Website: macys
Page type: cart
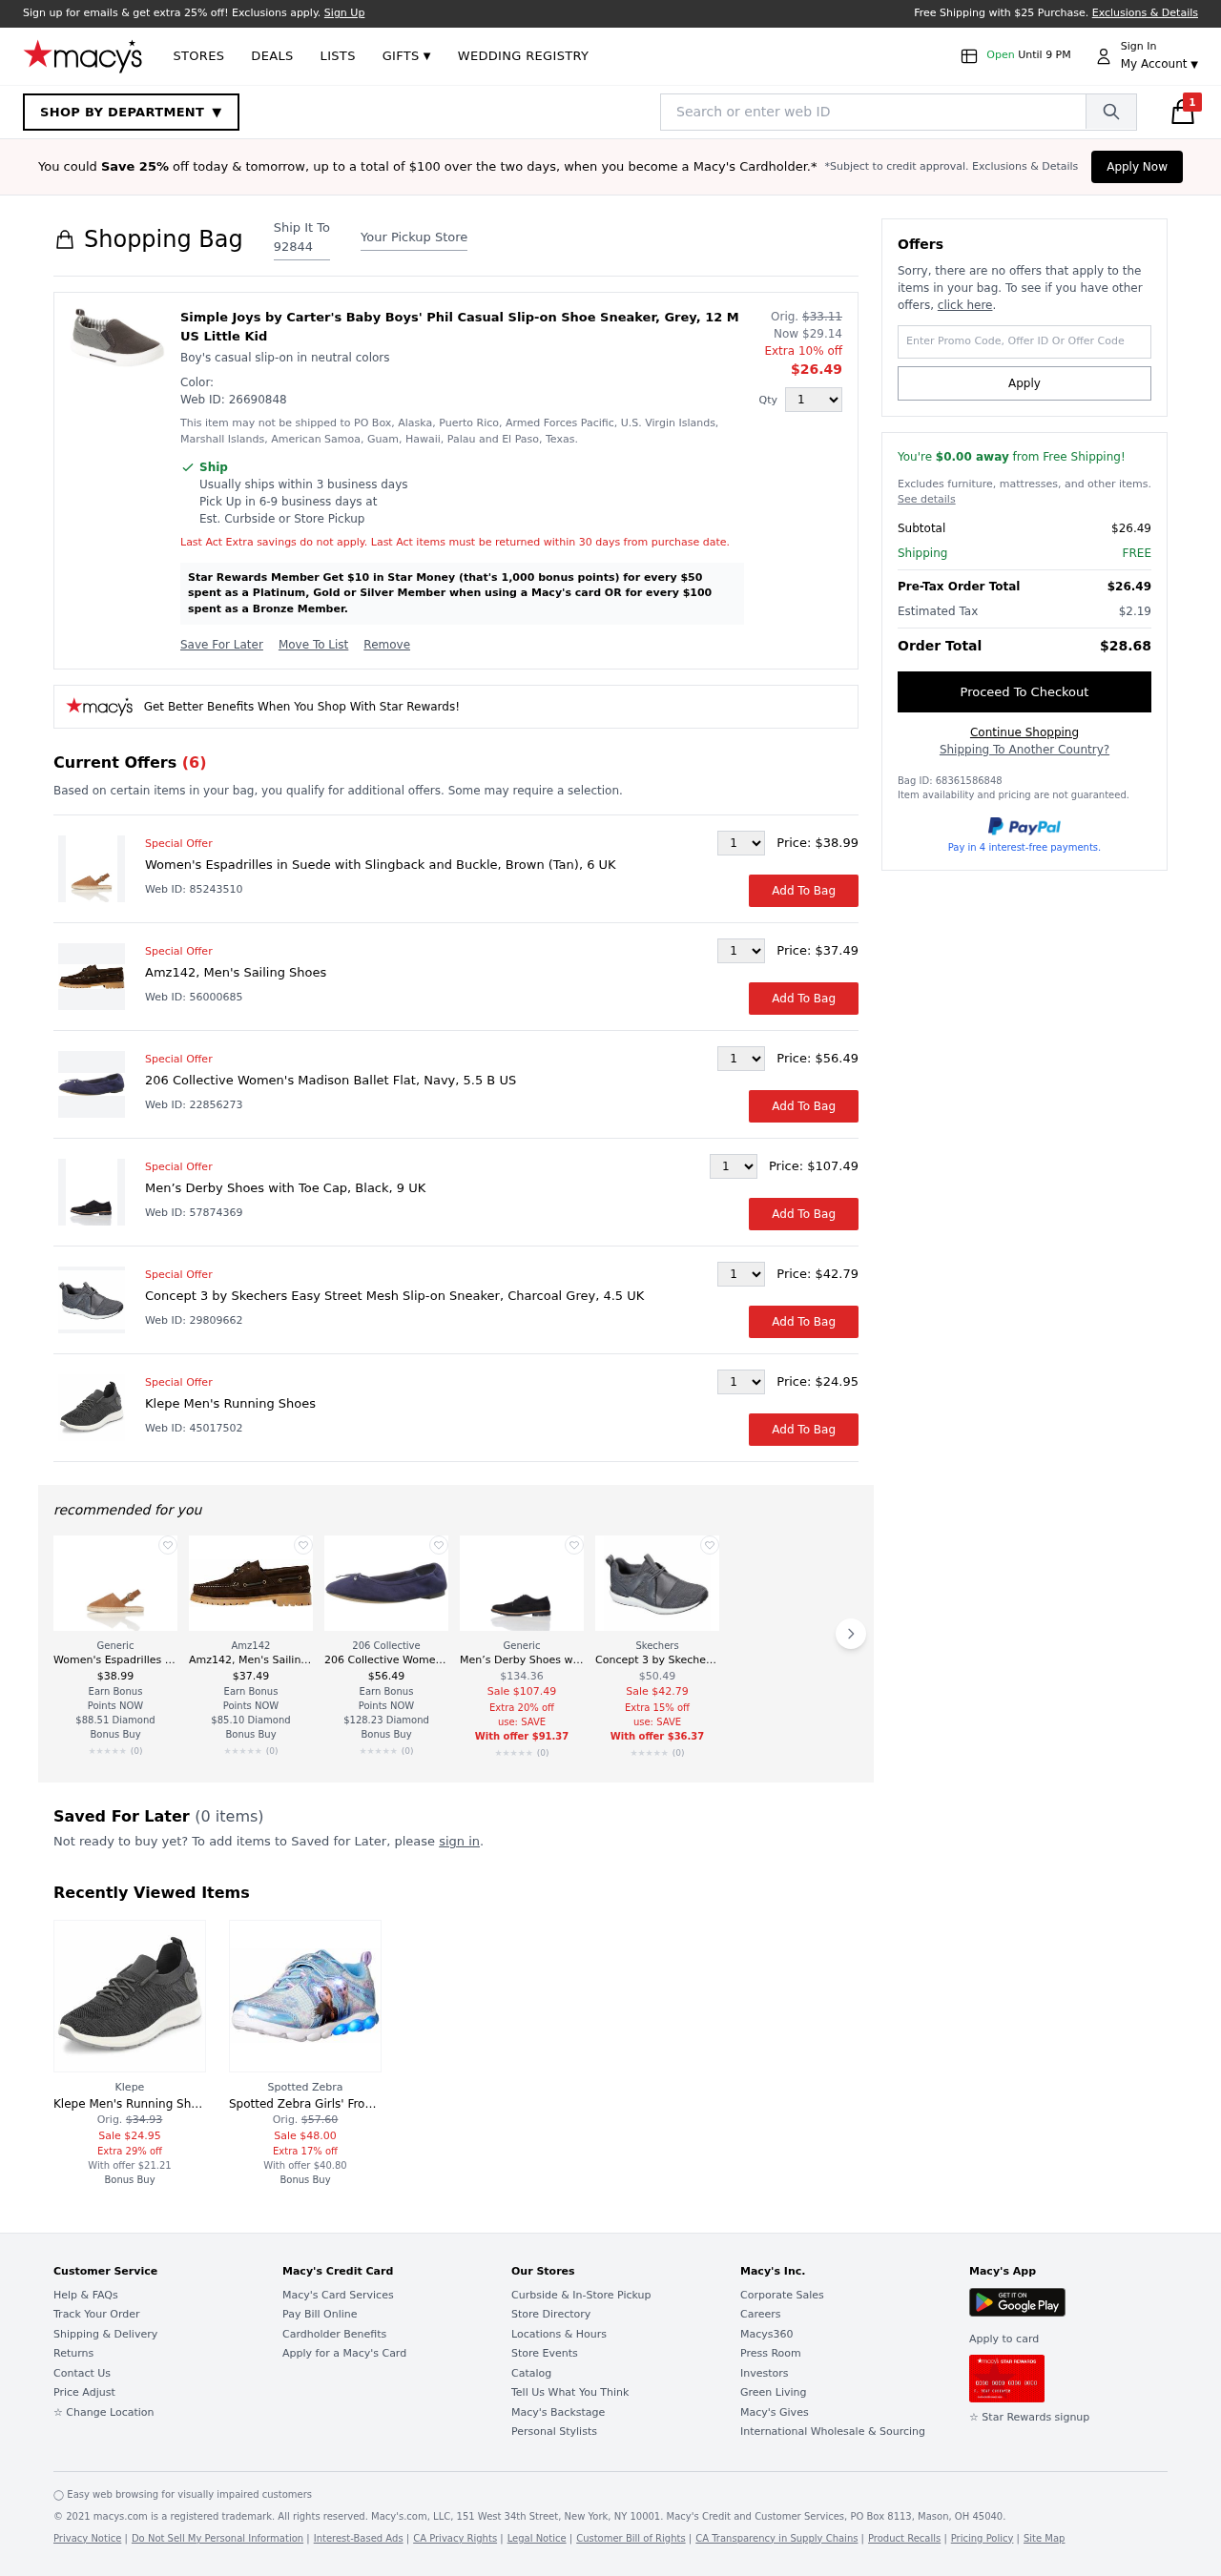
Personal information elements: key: PII_POSTCODE
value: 92844
Product elements: key: PRODUCT1_DESC
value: Boy's casual slip-on in neutral colors
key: PRODUCT1_NAME
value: Simple Joys by Carter's Baby Boys' Phil Casual Slip-on Shoe Sneaker, Grey, 12 M US Little Kid
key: PRODUCT1_PRICE
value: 26.49
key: PRODUCT1_QUANTITY
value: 1
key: PRODUCT2_BRAND
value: Generic
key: PRODUCT2_NAME
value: Women's Espadrilles in Suede with Slingback and Buckle, Brown (Tan), 6 UK
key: PRODUCT2_PRICE
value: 38.99
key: PRODUCT3_BRAND
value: Amz142
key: PRODUCT3_NAME
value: Amz142, Men's Sailing Shoes
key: PRODUCT3_PRICE
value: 37.49
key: PRODUCT4_BRAND
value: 206 Collective
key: PRODUCT4_NAME
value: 206 Collective Women's Madison Ballet Flat, Navy, 5.5 B US
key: PRODUCT4_PRICE
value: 56.49
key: PRODUCT5_BRAND
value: Generic
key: PRODUCT5_NAME
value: Men’s Derby Shoes with Toe Cap, Black, 9 UK
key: PRODUCT5_PRICE
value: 107.49
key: PRODUCT6_BRAND
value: Skechers
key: PRODUCT6_NAME
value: Concept 3 by Skechers Easy Street Mesh Slip-on Sneaker, Charcoal Grey, 4.5 UK
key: PRODUCT6_PRICE
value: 42.79
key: PRODUCT7_BRAND
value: Klepe
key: PRODUCT7_NAME
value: Klepe Men's Running Shoes
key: PRODUCT7_PRICE
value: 24.95
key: PRODUCT8_BRAND
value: Spotted Zebra
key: PRODUCT8_NAME
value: Spotted Zebra Girls' Frozen Sneaker, Silver/Blue
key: PRODUCT8_PRICE
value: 48
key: PRODUCT1_ORIGINAL_PRICE
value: $33.11
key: PRODUCT1_SALE_PRICE
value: $29.14
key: PRODUCT5_ORIGINAL_PRICE
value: $134.36
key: PRODUCT6_ORIGINAL_PRICE
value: $50.49
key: PRODUCT7_ORIGINAL_PRICE
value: $34.93
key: PRODUCT8_ORIGINAL_PRICE
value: $57.60
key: PRODUCT1_WEB_ID
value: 26690848
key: PRODUCT2_WEB_ID
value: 85243510
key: PRODUCT3_WEB_ID
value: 56000685
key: PRODUCT4_WEB_ID
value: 22856273
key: PRODUCT5_WEB_ID
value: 57874369
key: PRODUCT6_WEB_ID
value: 29809662
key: PRODUCT7_WEB_ID
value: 45017502
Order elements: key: ORDER_COUNT
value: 1
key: ORDER_SUBTOTAL
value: $26.49
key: ORDER_SHIPPING_COST
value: FREE
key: ORDER_TOTAL
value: $26.49
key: ORDER_TAX
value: $2.19
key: ORDER_GRAND_TOTAL
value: $28.68
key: ORDER_BAG_ID
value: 68361586848
Search elements: key: HEADER_SEARCH
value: Search or enter web ID